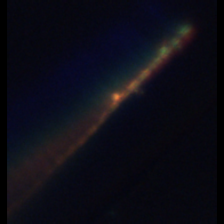
Taxon: Psuedo-nitzschia
Group: Diatoms